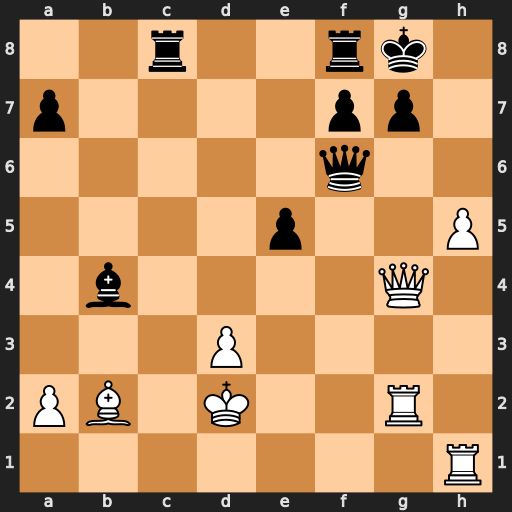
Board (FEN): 2r2rk1/p4pp1/5q2/4p2P/1b4Q1/3P4/PB1K2R1/7R
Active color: w
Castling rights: -
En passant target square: -
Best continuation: Qxb4 Rb8 Qa3